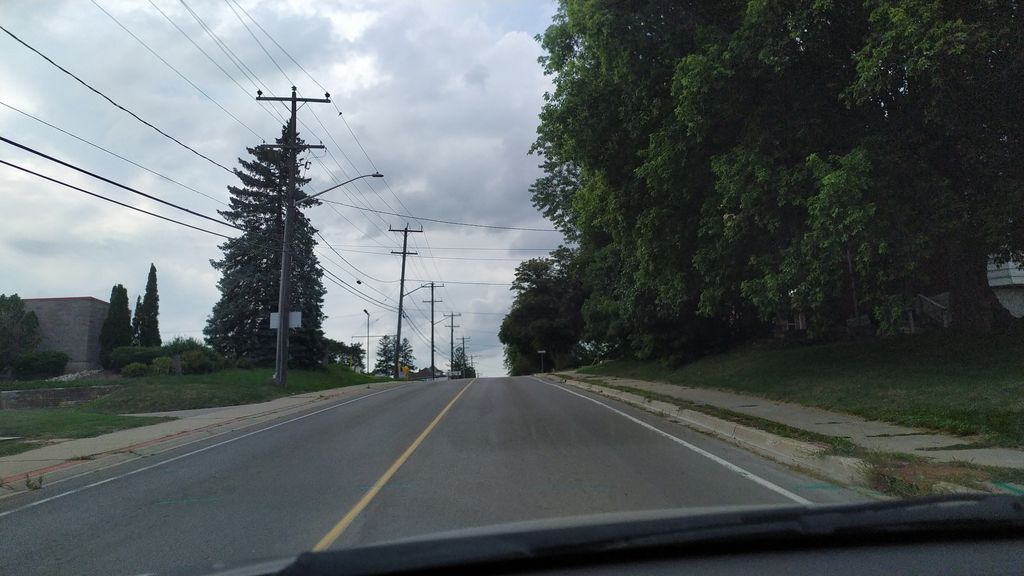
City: kitchener-waterloo